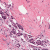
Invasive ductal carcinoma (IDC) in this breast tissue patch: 1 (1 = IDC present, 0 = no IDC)